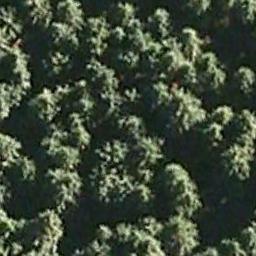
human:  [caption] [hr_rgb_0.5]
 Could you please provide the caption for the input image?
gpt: The forest is full of green trees .

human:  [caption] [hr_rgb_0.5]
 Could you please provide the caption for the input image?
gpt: Many green trees are in a forest and the leaves cast a black shadow .

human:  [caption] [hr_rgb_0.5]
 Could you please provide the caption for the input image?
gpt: This is a dense forest .

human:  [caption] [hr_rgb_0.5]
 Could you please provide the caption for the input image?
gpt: The forest has a lot of randomly arranged green trees .

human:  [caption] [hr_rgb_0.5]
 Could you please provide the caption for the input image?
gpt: A forest with many green trees .